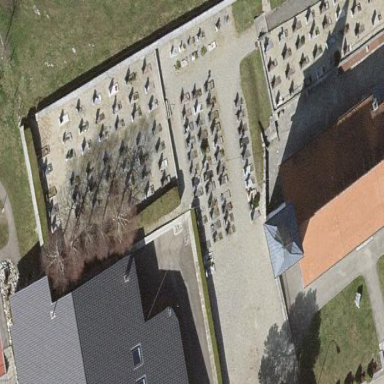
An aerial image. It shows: Graveyard.